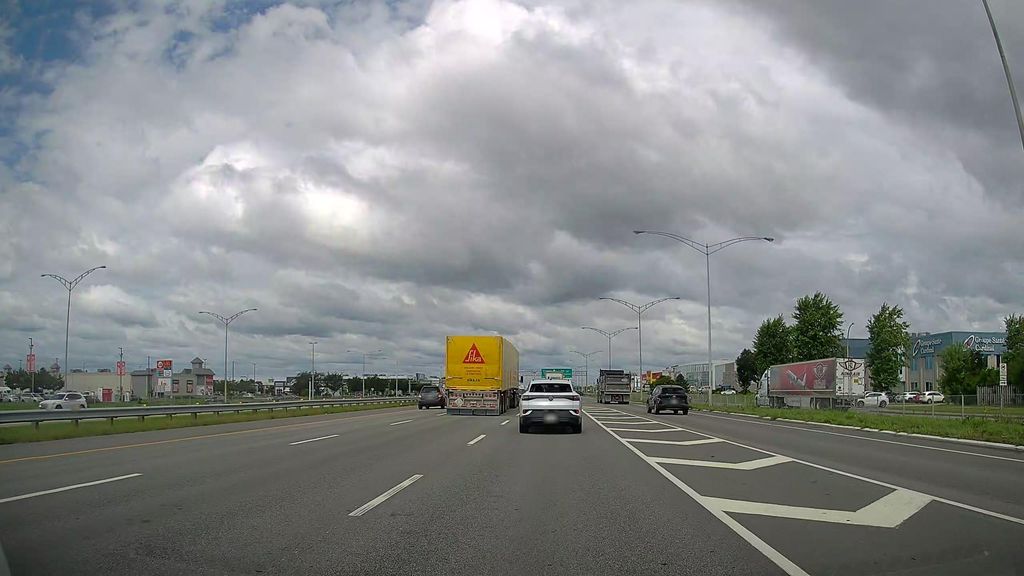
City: montreal